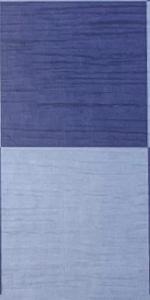
Label: Empty